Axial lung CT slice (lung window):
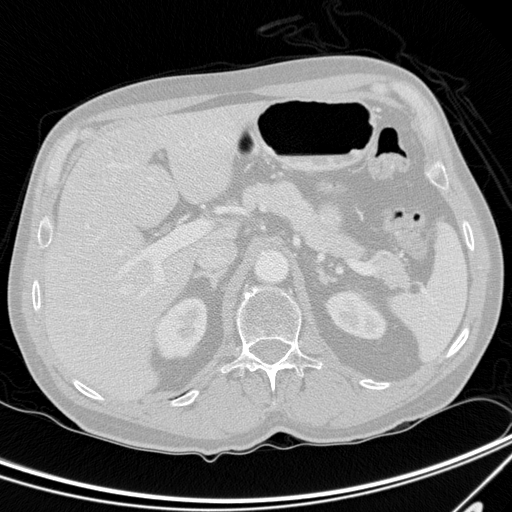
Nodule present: no